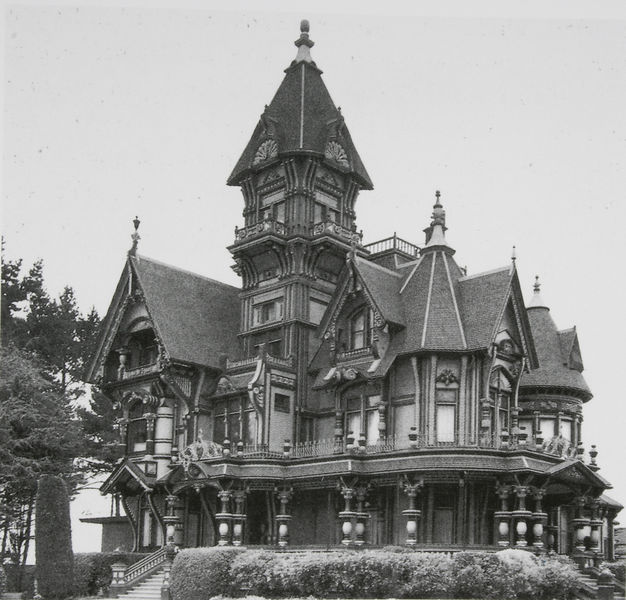
Titel: Außenansicht
Künstler: Samuel Newsom
Standort: Eureka (Kalifornien)
Institution: William Carson House
Schlagwörter: baum, blätter, dunkel, himmel, laub, schatten, weiß, wolken, baumstämme, bäume, stadt, blume, blumen, fenster, grau, hell, holz, licht, pfeiler, schwarz, straße, säule, säulen, tür, anlage, dach, gebäude, gras, haus, park, parkanlage, schloss, weg, wolke, profile, wand, architektur, sockel, spitze, baumstamm, gräser, stamm, strauch, brüstung, busch, büsche, gebüsch, kirche, sträucher, blatt, pflanze, pflanzen, krone, anhöhe, fensterläden, rund, turm, garten, bewölkt, balkon, terrasse, ansicht, bogen, türen, russland, dächer, giebel, mauer, hecke, pilaster, stämme, treppe, treppen, detail, verzierung, uhr, baumkrone, tor, foto, fotografie, photographie, wände, eingang, erker, gang, treppenstufen, arkade, fensterladen, loggia, veranda, wohnhaus, türmchen, türme, palast, laufgang, dom, gauben, rippen, kunst, arkaden, schnitzerei, photo, halbrund, villa, chwarz, rosette, anwesen, mauern, kapelle, freitreppe, historismus, treppenstufe, auffahrt, einfahrt, zufahrt, pavillon, gothik, verspielt, graus, wohnen, gothisch, holzhaus, geschnitzt, geschoss, russisch, bauwerk, etage, dachterrasse, wall, gänge, treppenaufgang, gartenanlage, wan, baluster, dachterasse, hexenhaus, positiv, weuss, säume, berin, haus juncker, juncker, lemgo, russand